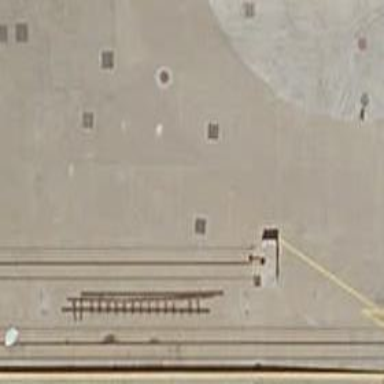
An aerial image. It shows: Railway buffer stop.